Interaction volume radius: 5 \u00c5
Interaction volume height: 20 \u00c5
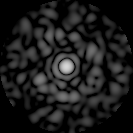
Disorder parameter: 0.805